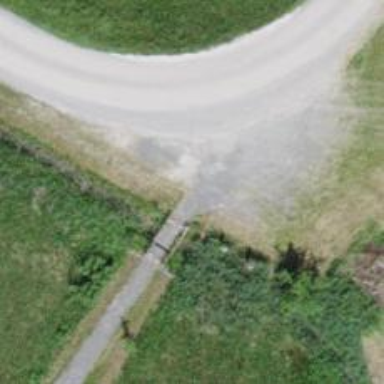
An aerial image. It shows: Unpaved footway.